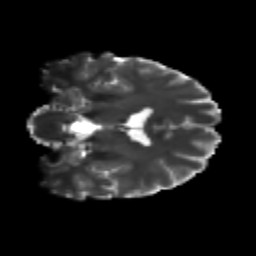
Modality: T2w
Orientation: coronal
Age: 29
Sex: male
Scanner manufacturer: siemens
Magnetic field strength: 3 T
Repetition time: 3.5 s
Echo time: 0.104 s